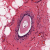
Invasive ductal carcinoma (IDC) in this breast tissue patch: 0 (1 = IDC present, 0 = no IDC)